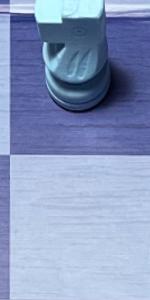
Label: Empty